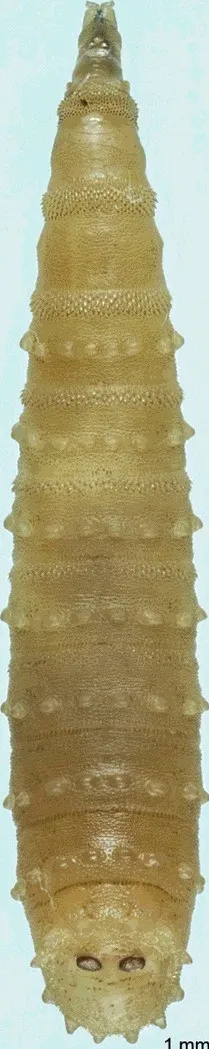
Light micrographs of third instar larvae of Chrysomya chani. (A) Whole body, dorsal view.
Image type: radiology (ct)